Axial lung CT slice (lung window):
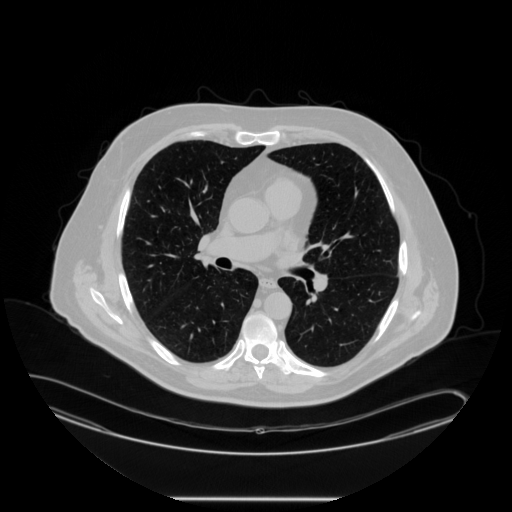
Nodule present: no